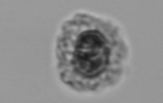
Label: Emiliania_huxleyi